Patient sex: F
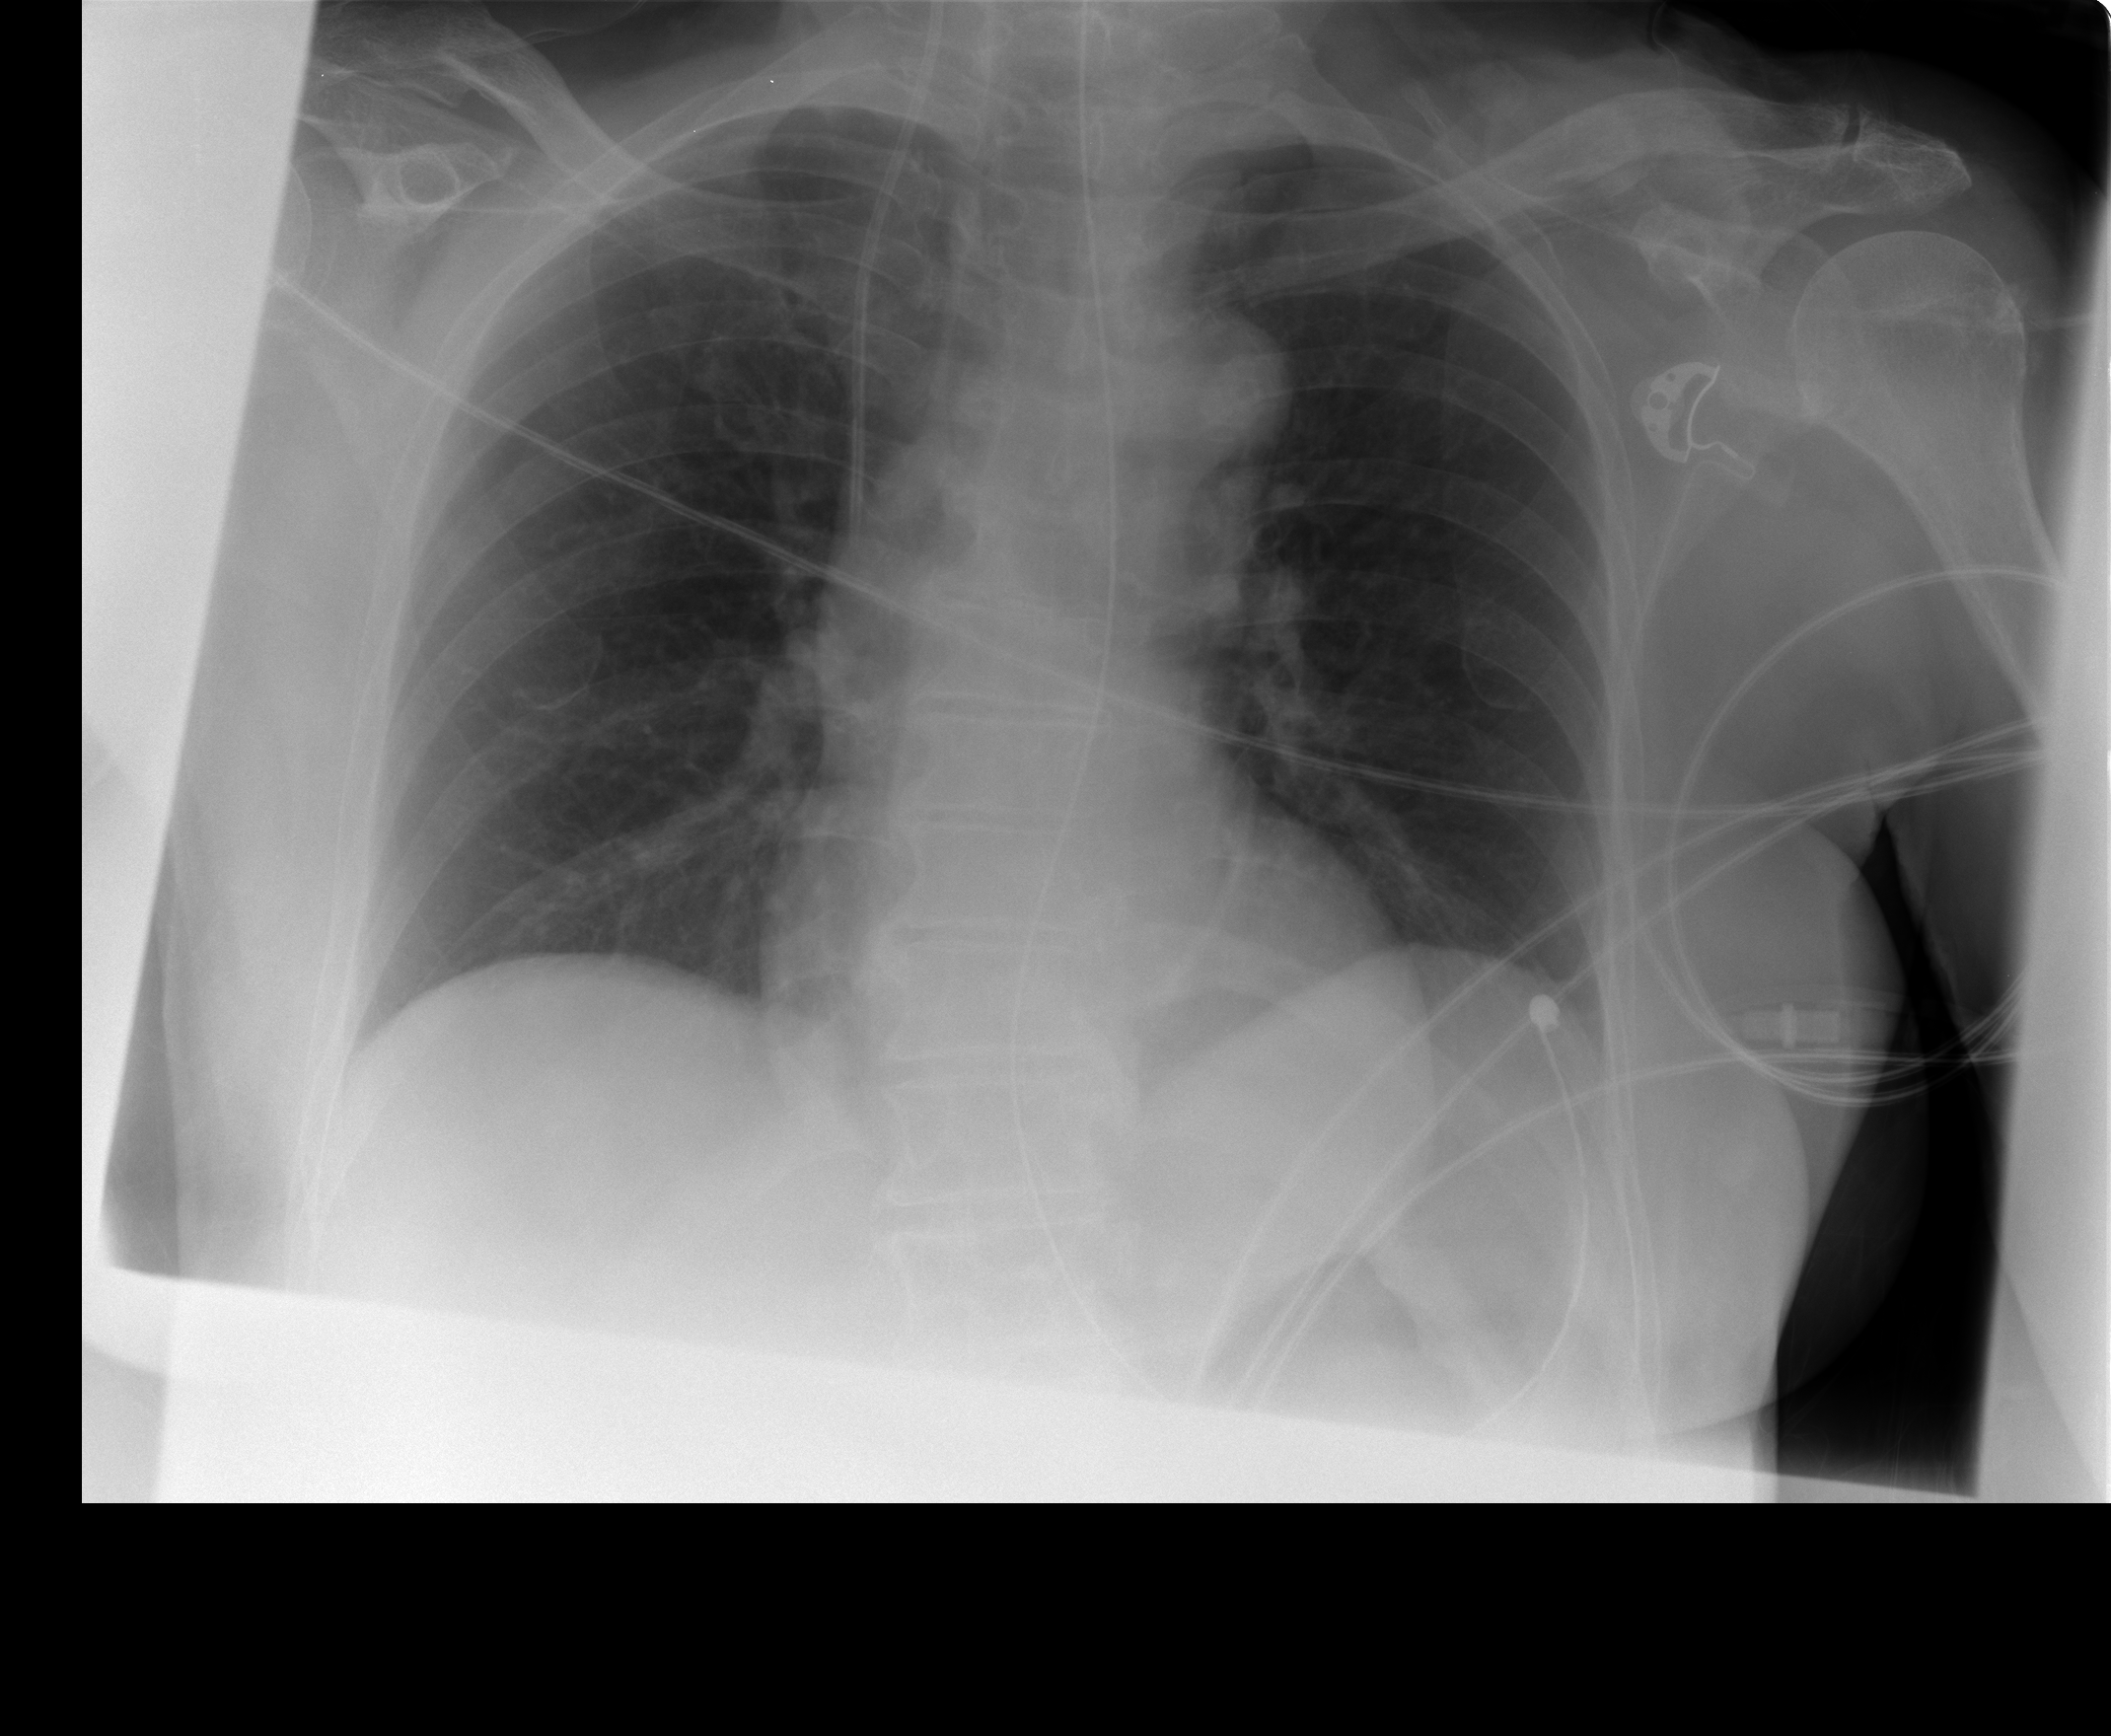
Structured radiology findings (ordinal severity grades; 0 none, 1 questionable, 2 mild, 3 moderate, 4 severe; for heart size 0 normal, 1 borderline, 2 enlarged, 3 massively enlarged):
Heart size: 0
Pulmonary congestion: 0
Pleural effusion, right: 0
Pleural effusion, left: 0
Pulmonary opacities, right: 0
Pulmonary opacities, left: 0
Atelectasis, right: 2
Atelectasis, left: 2